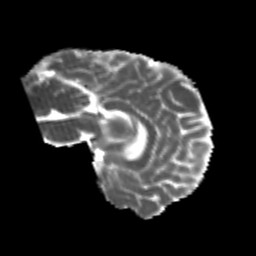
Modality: MD
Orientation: sagittal
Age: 26
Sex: female
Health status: healthy
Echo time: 0.074 s